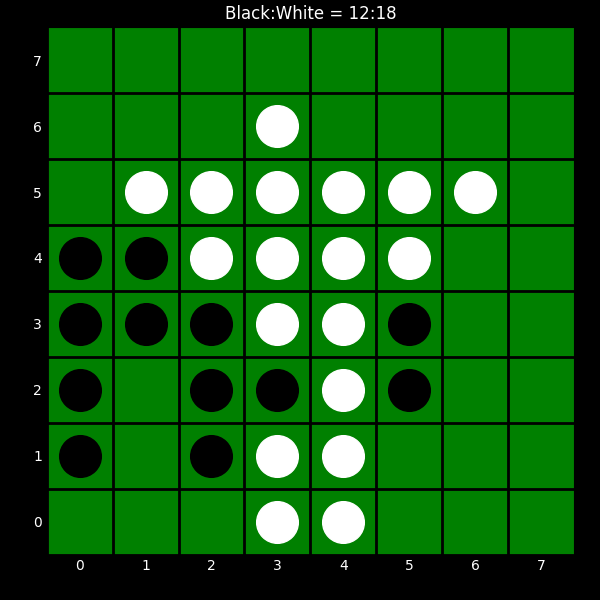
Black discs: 12
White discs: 18